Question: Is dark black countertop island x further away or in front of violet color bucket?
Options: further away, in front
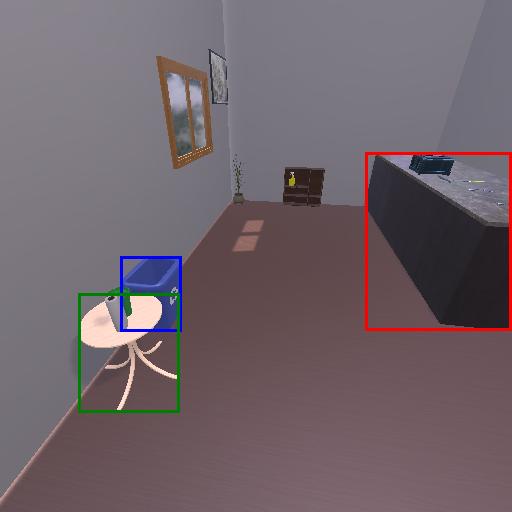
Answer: further away